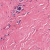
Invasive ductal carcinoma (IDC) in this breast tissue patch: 0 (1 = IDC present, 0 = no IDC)